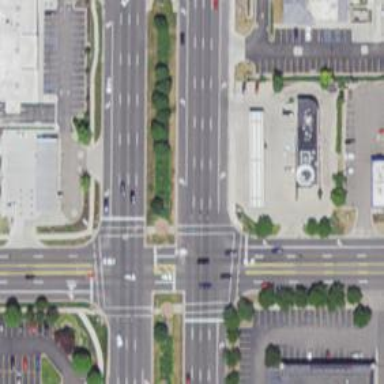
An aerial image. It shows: Footway that serves as traffic island.